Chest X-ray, AP view. Patient: 43 years old, sex M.
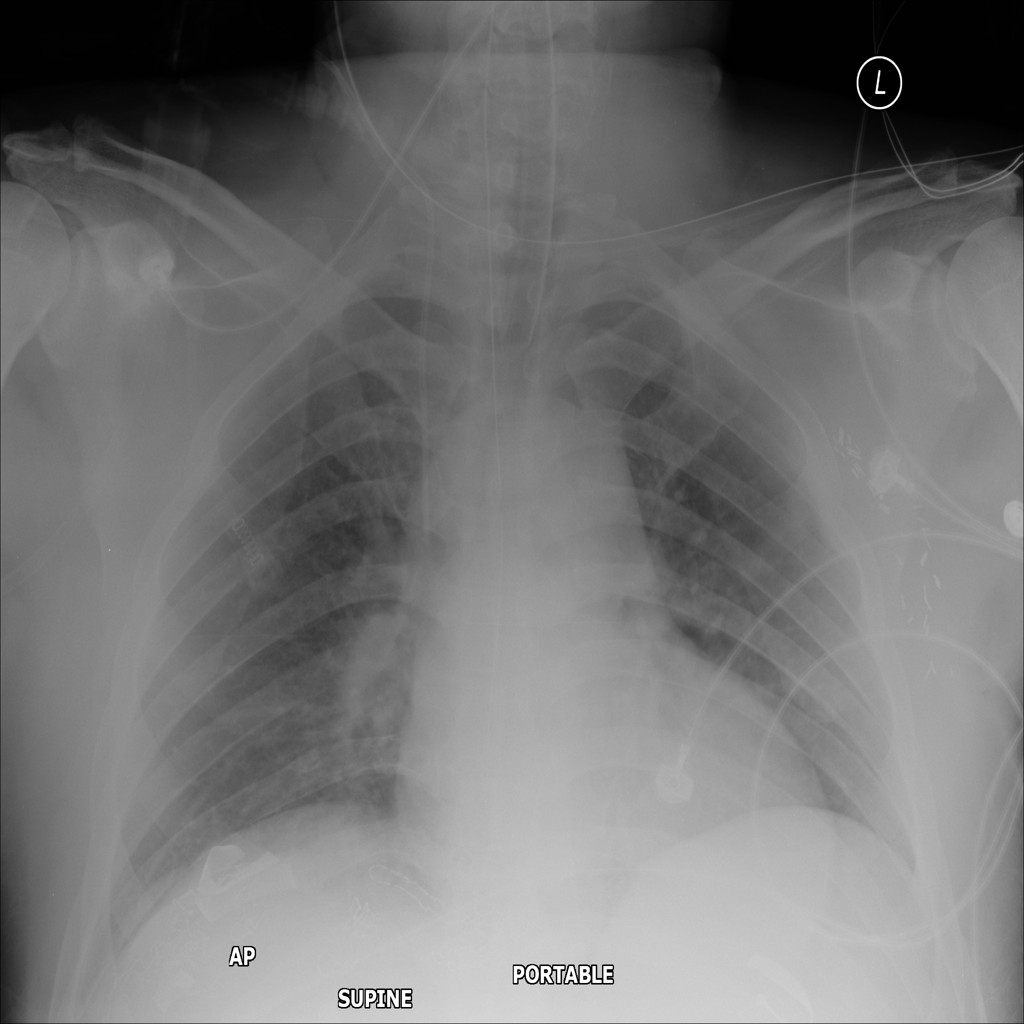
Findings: No Finding